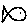
Label: fish